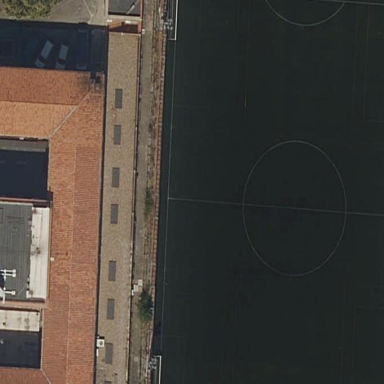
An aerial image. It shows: Soccer pitch designated for leisure and sports activities.